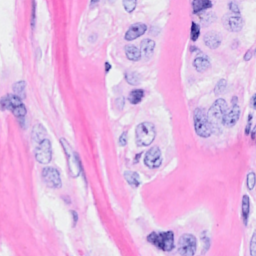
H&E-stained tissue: Breast